Field crop: maize
Growth stage: 2
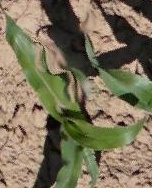
Species: maize